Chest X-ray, AP view. Patient: 52 years old, sex M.
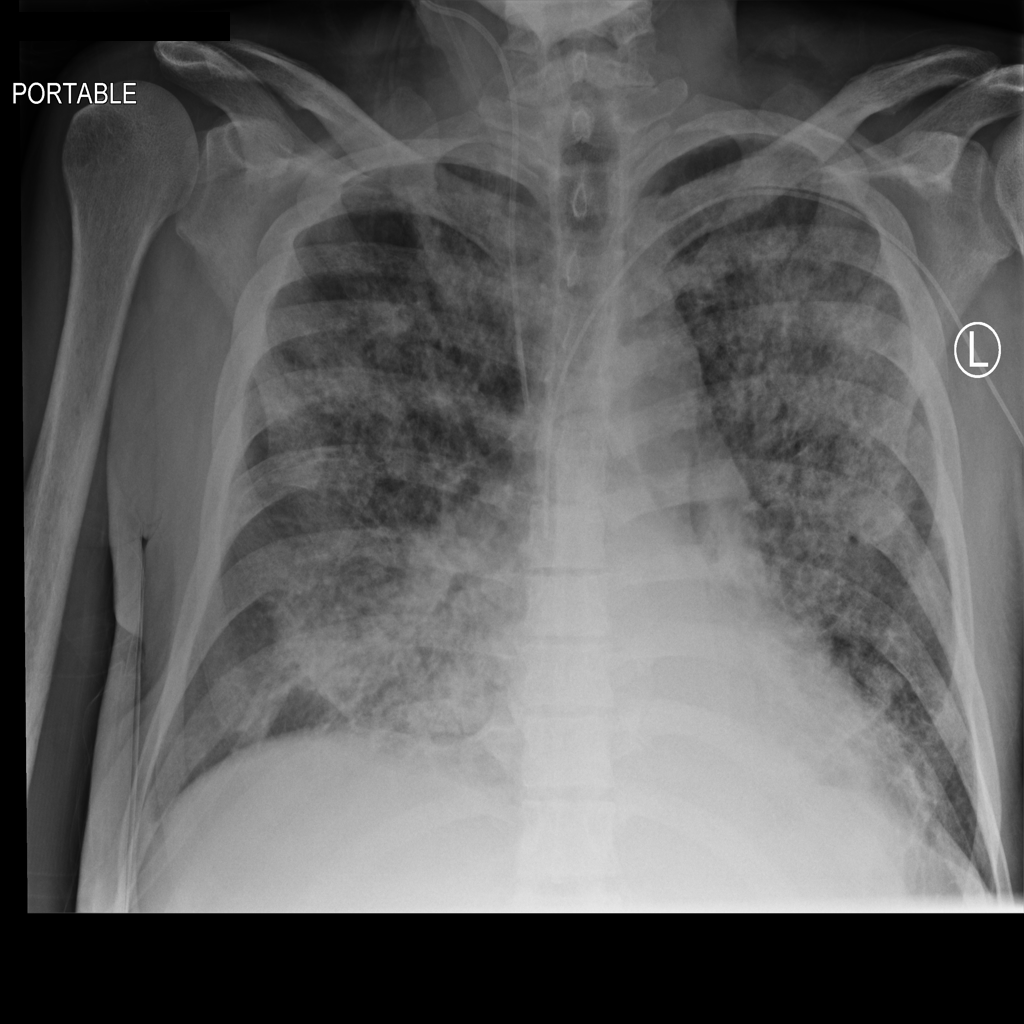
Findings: Infiltration